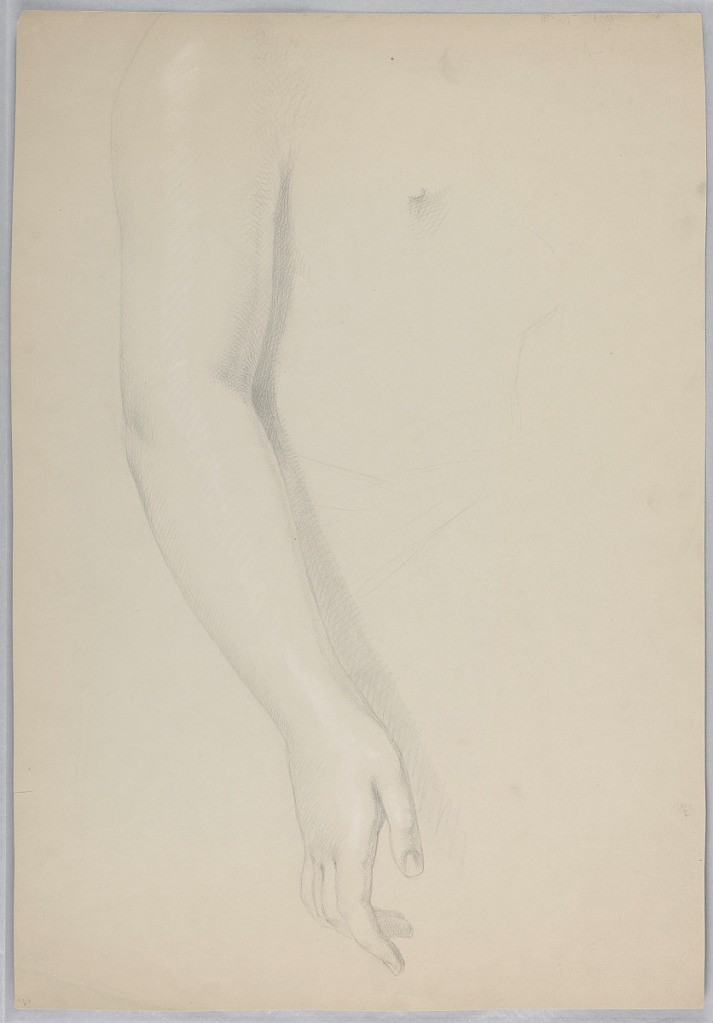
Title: Study of an Arm for "Christiana and Her Family Passing through the Valley of the Shadow of Death"
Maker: Daniel Huntington, American, 1816–1906
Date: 1850
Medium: Graphite and white chalk on grey wove paper
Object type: Drawing
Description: Woman's right arm extending down from the shoulder. Part of chest shown.